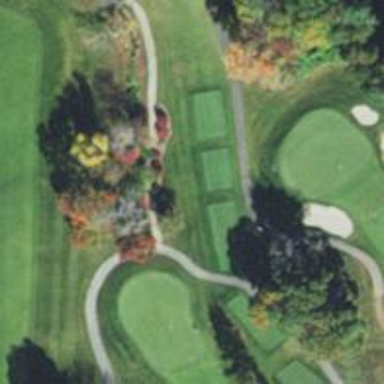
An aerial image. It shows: Path for both road and golf.